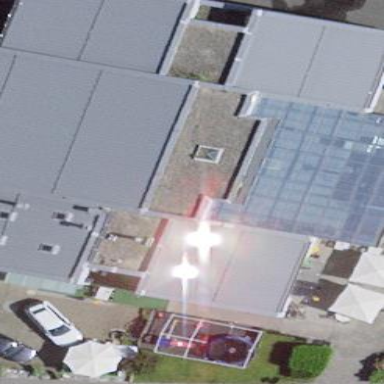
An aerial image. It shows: Cinema building.